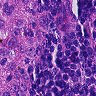
Metastatic tissue present: no